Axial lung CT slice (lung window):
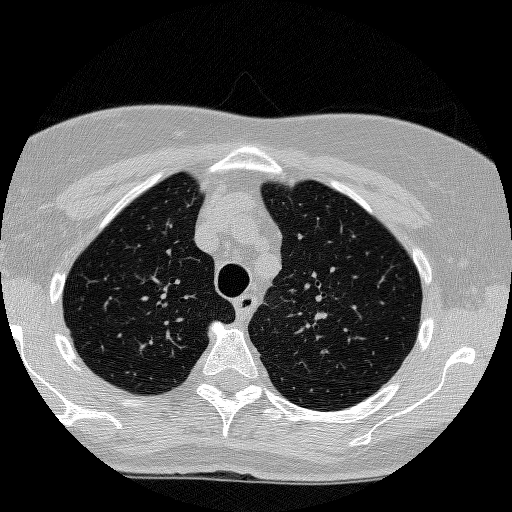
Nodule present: no